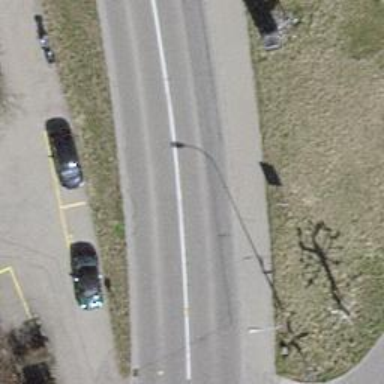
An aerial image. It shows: Asphalt road with primary designation. There is sidewalk on the left side.